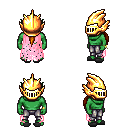
a pixel art fantasy rpg character, male body template, orc, green skin, pink tattered cape, metal pants, dark blonde ponytail hairstyle, gold helm, bracelets, gray slippers, four views (front, back, left, right), 2x2 character sprite sheet, small pixel art, hard edges, no anti-aliasing